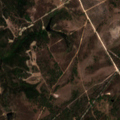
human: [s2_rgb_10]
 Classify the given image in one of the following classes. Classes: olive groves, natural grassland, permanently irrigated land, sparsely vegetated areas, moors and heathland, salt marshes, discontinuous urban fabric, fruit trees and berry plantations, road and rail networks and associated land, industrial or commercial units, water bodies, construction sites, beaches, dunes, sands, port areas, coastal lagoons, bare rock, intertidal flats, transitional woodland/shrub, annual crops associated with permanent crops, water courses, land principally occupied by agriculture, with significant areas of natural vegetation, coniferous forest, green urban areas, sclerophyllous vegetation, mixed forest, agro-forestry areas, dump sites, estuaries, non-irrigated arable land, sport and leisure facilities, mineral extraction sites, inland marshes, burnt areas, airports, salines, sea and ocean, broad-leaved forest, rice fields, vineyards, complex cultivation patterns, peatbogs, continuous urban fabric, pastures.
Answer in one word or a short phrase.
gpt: pastures, natural grassland, sclerophyllous vegetation, transitional woodland/shrub